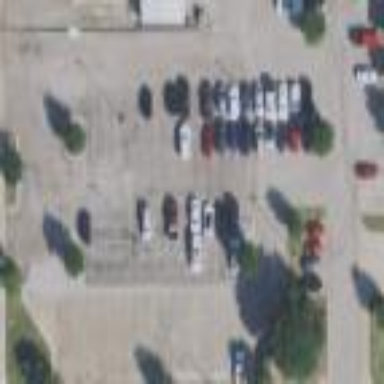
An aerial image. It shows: Parking area designed for park and ride purposes for buses.